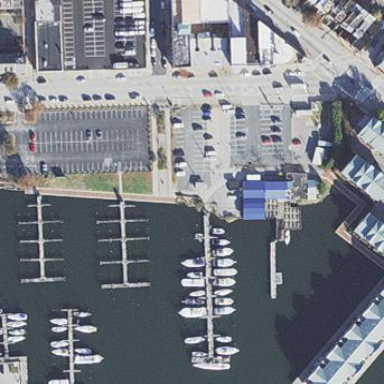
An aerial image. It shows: Marina on leisure land.